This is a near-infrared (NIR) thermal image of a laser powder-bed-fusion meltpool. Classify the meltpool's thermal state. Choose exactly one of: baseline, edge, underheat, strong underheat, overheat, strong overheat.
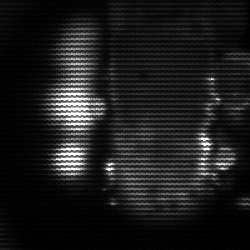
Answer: strong underheat